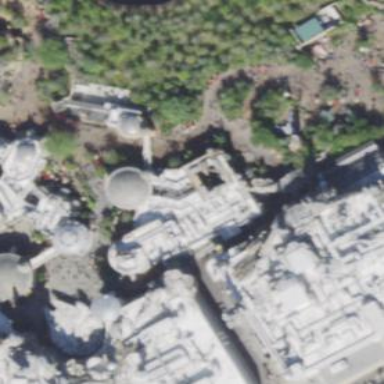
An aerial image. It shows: Theme area attraction.